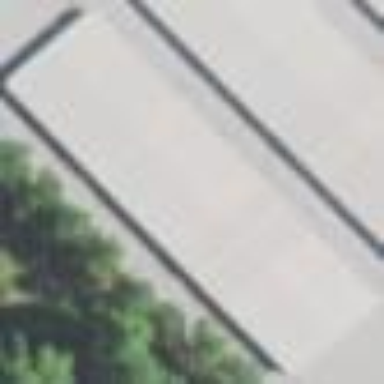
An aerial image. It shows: Commercial building.